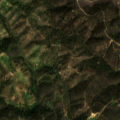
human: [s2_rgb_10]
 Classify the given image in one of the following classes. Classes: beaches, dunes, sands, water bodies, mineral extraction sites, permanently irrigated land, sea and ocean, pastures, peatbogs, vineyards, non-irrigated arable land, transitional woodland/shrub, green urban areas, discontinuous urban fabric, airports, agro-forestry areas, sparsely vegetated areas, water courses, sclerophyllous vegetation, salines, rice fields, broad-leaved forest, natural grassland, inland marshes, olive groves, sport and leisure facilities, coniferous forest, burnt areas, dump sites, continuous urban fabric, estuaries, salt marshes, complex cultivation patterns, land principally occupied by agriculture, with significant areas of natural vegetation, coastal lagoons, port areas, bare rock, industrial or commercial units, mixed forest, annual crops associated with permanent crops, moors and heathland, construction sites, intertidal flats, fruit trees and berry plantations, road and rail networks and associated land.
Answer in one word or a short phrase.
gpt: pastures, land principally occupied by agriculture, with significant areas of natural vegetation, broad-leaved forest